Question: 'laglaw' only takes on 0 or 1. My categorical variables suffixed with TRUE were created using the syntax YX$jan <- seatbelt$month[t]==1 and if I call them with YX$jan they return a dataframe of TRUE or FALSE. Are these being treated differently than my 'laglaw' categorical variable containing 0's and 1's?
If 'laglaw' is not being treated as a categorical variable
1)what information does it provide in this form that's different from if it were categorical?
2)how can I make it categorical?

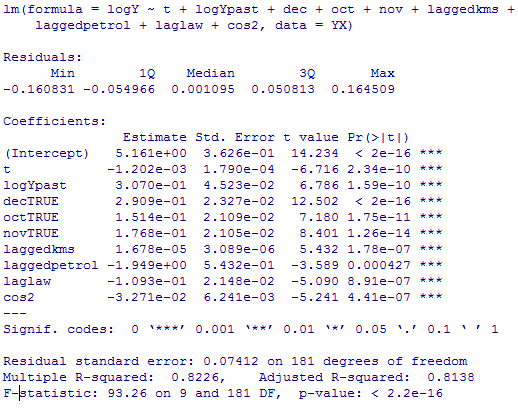
Answer: Your categorical variables were NOT suffixed with TRUE. Only the labels for the coefficients were displayed with the variable name followed by the level values to which they applied. In the case of numeric variables there is no such labeling. The interpretation would be the same in this case but if laglaw had values 0,1,2 you would still not see the sort of level specfic estimates but rather estimates that were for a one unit increase in the variable value. To make numeric variables factor variables you use the function .... wait for it .... 'factor'.
Furthermore YX$jan does NOT retrun a data.frame but rather a vector.